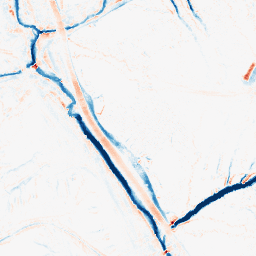
Category: morphological
Decomposition family: morphological
Decomposition parameters: operation: average
size: 5
Upsampling method: regularized
Upsampling parameters: scale: 2
lambda_reg: 0.01
Upsampling scale: 2